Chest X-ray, PA view. Patient: 60 years old, sex F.
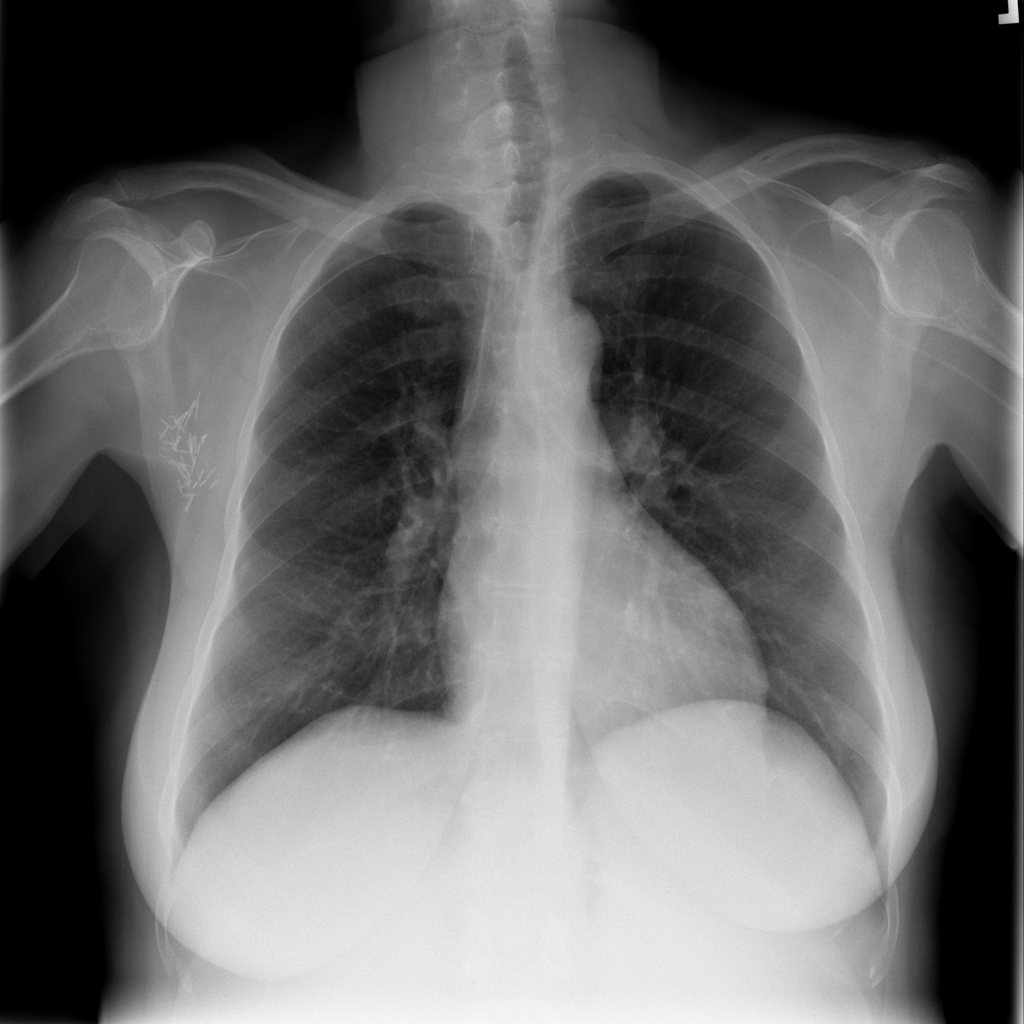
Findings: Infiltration